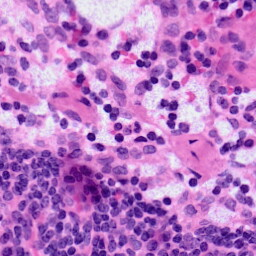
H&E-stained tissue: LymphNode